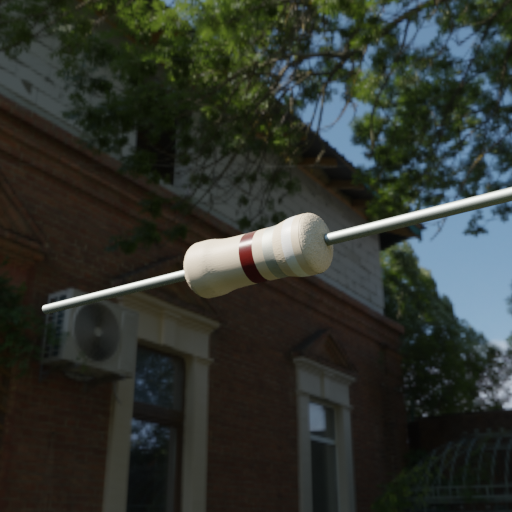
Resistor colour bands (in order): brown, silver, white